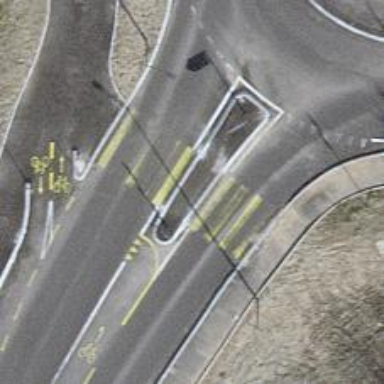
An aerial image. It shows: Marked road crossing with pedestrian island.